Field crop: tomato
Growth stage: 2
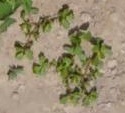
Species: portulaca